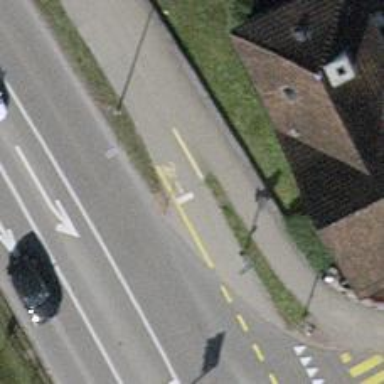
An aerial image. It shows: Road with traffic signals.